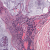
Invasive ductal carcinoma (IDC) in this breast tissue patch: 1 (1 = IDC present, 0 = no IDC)